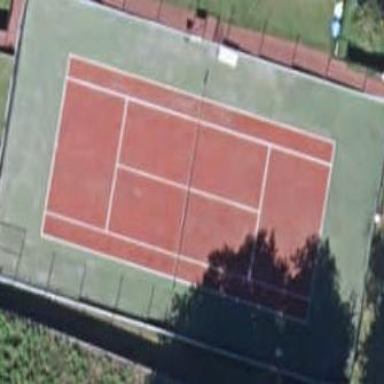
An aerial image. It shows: Tennis court on pitch.